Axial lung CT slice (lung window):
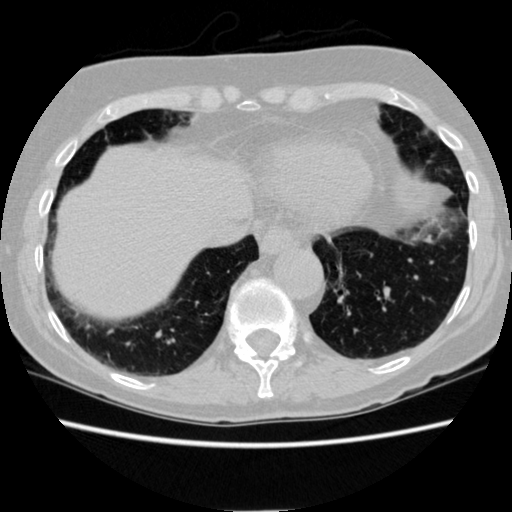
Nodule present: no